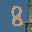
Label: 8